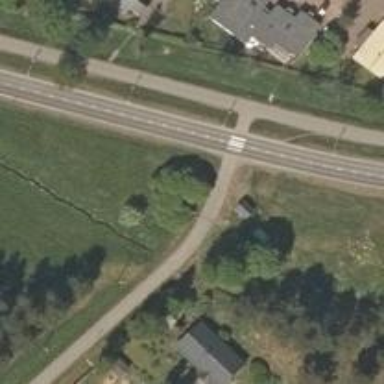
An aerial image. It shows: Footway crossing with marked asphalt surface.